Question: I have a spring mvc webapp with spring batch built into it. I am having some issues getting my spring batch jobs to be launchable in the spring batch admin console. This is what I see when I go to the jobs page...

All of my jobs are coming up as launchable=false. I was wondering how I can fix this. I read some documentation about why this would be so and it said that I need to use a AutomaticJobRegistrar.
I tried this but it didn't change anything. I've put my spring batch job configuration below. Would appreciate it someone could tell me what is missing.
thanks
'''
<beans profile="pre,prod">
<bean id="jobLauncher"
class="org.springframework.batch.core.launch.support.SimpleJobLauncher">
<property name="jobRepository" ref="jobRepository" />
</bean>
<bean id="jobRepository"
class="org.springframework.batch.core.repository.support.JobRepositoryFactoryBean"
parent="abstractCustDbJdbcDao">
<property name="transactionManager" ref="custDbTransactionManager" />
<property name="databaseType" value="db2" />
<property name="tablePrefix" value="REPMAN.BATCH_" />
</bean>
<bean id="jobExplorer"
class="org.springframework.batch.core.explore.support.JobExplorerFactoryBean"
parent="abstractCustDbJdbcDao" />
<bean class="org.springframework.batch.core.configuration.support.JobRegistryBeanPostProcessor">
<property name="jobRegistry" ref="jobRegistry" />
</bean>
<bean id="jobLoader" class="org.springframework.batch.core.configuration.support.AutomaticJobRegistrar">
<property name="applicationContextFactories">
<bean class="org.springframework.batch.core.configuration.support.ClasspathXmlApplicationContextsFactoryBean">
<property name="resources" value="classpath*:/META-INF/spring/jobs/*.xml" />
</bean>
</property>
<property name="jobLoader">
<bean class="org.springframework.batch.core.configuration.support.DefaultJobLoader">
<property name="jobRegistry" ref="jobRegistry" />
</bean>
</property>
</bean>
<bean id="jobRegistry"
class="org.springframework.batch.core.configuration.support.MapJobRegistry" />
<bean class="org.springframework.scheduling.quartz.SchedulerFactoryBean">
<property name="jobDetails">
<list>
<ref bean="dailyTranCountJobDetail" />
<ref bean="bulletinBarMsgUpdateJobDetail" />
<ref bean="updateLovCacheJobDetail" />
</list>
</property>
<property name="triggers">
<list>
<ref bean="dailyTranCountCronTrigger" />
<ref bean="bulletinBarMsgUpdateCronTrigger" />
<ref bean="updateLovCacheCronTrigger" />
</list>
</property>
</bean>
<!-- scheduling properties -->
<util:properties id="batchProps" location="classpath:batch.properties" />
<context:property-placeholder properties-ref="batchProps" />
<!-- triggers -->
<bean id="dailyTranCountCronTrigger" class="org.springframework.scheduling.quartz.CronTriggerBean">
<property name="jobDetail" ref="dailyTranCountJobDetail" />
<property name="cronExpression" value="#{batchProps['cron.dailyTranCounts']}" />
</bean>
<bean id="bulletinBarMsgUpdateCronTrigger" class="org.springframework.scheduling.quartz.CronTriggerBean">
<property name="jobDetail" ref="bulletinBarMsgUpdateJobDetail" />
<property name="cronExpression" value="#{batchProps['cron.bulletinBarUpdateMsg']}" />
</bean>
<bean id="updateLovCacheCronTrigger" class="org.springframework.scheduling.quartz.CronTriggerBean">
<property name="jobDetail" ref="updateLovCacheJobDetail" />
<property name="cronExpression" value="#{batchProps['cron.updateLovCache']}" />
</bean>
<!-- job detail -->
<bean id="dailyTranCountJobDetail" class="org.springframework.scheduling.quartz.JobDetailBean">
<property name="jobClass" value="com.myer.reporting.batch.JobLauncherDetails" />
<property name="group" value="quartz-batch" />
<property name="jobDataAsMap">
<map>
<entry key="jobName" value="job-daily-tran-counts" />
<entry key="jobLocator" value-ref="jobRegistry" />
<entry key="jobLauncher" value-ref="jobLauncher" />
</map>
</property>
</bean>
<bean id="bulletinBarMsgUpdateJobDetail" class="org.springframework.scheduling.quartz.JobDetailBean">
<property name="jobClass" value="com.myer.reporting.batch.JobLauncherDetails" />
<property name="group" value="quartz-batch" />
<property name="jobDataAsMap">
<map>
<entry key="jobName" value="job-bulletin-bar-msg-update" />
<entry key="jobLocator" value-ref="jobRegistry" />
<entry key="jobLauncher" value-ref="jobLauncher" />
</map>
</property>
</bean>
<bean id="updateLovCacheJobDetail" class="org.springframework.scheduling.quartz.JobDetailBean">
<property name="jobClass" value="com.myer.reporting.batch.JobLauncherDetails" />
<property name="group" value="quartz-batch" />
<property name="jobDataAsMap">
<map>
<entry key="jobName" value="job-update-lov-cache" />
<entry key="jobLocator" value-ref="jobRegistry" />
<entry key="jobLauncher" value-ref="jobLauncher" />
</map>
</property>
</bean>
</beans>
'''
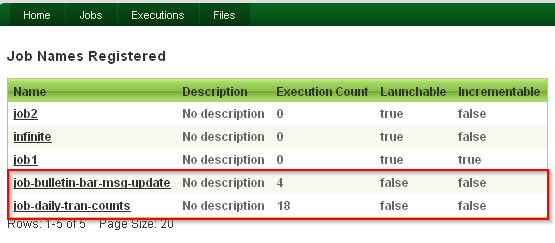
Answer: There are a few things this could be:
1. Where is the XML file you reference above located? It needs to be the META-INF/spring/batch/jobs directory in your WAR file (that's where Spring Batch Admin will look).
2. Don't configure common components in your XML file. That includes the jobLauncher, jobRepository, jobExplorer, jobLoader, or jobRegistry. That being said, I don't see an actual job defined in your XML file. The XML file needs one of those ;)
You can read more about adding your own job definitions to Spring Batch Admin: <URL>